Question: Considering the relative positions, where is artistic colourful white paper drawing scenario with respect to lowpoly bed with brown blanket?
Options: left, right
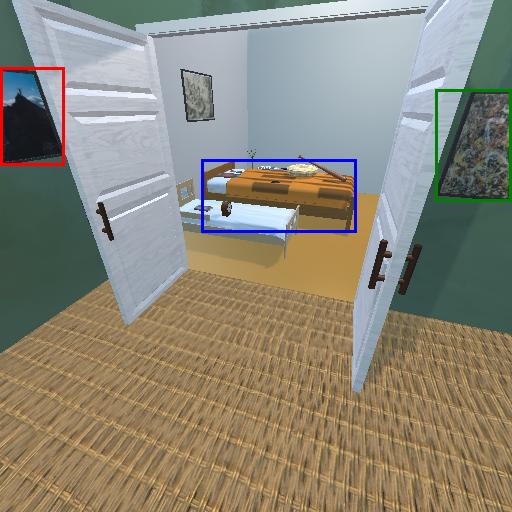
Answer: left